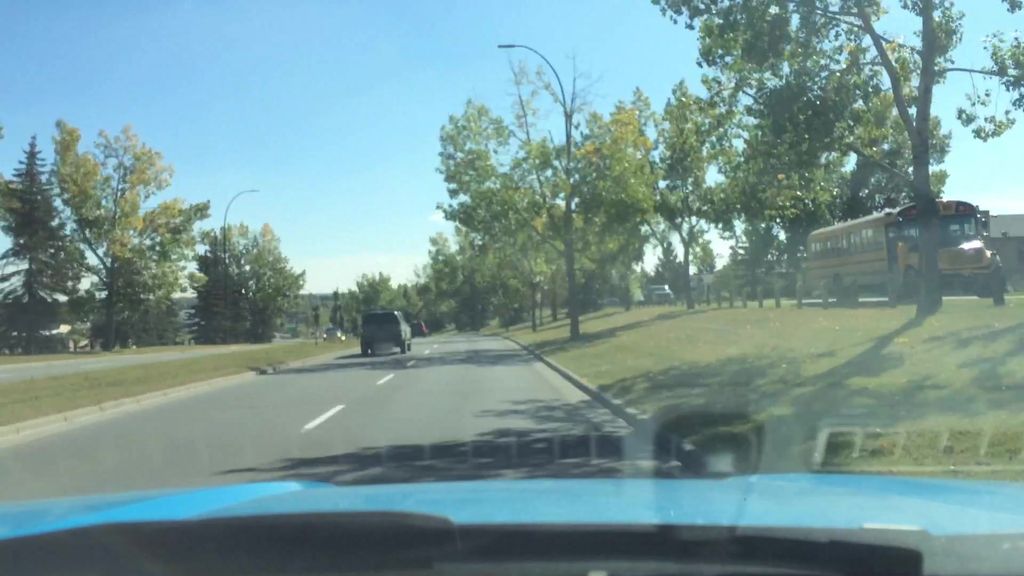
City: calgary